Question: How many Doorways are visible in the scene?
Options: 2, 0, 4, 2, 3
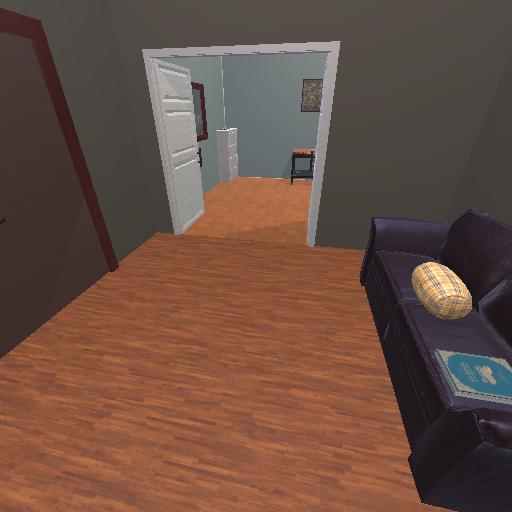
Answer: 2